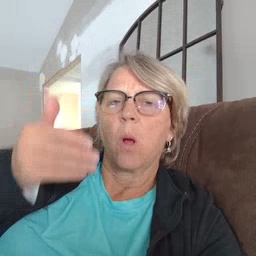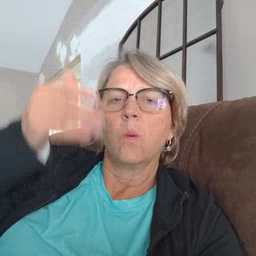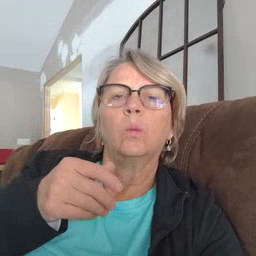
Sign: glasswindow